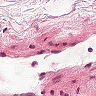
Metastatic tissue present: no